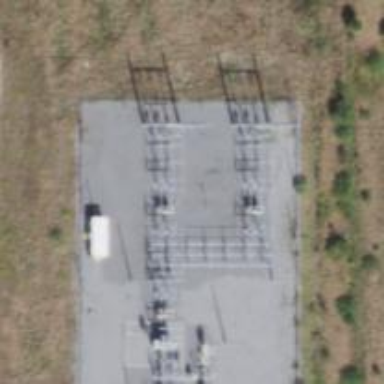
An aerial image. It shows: Switch for power supply.